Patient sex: M
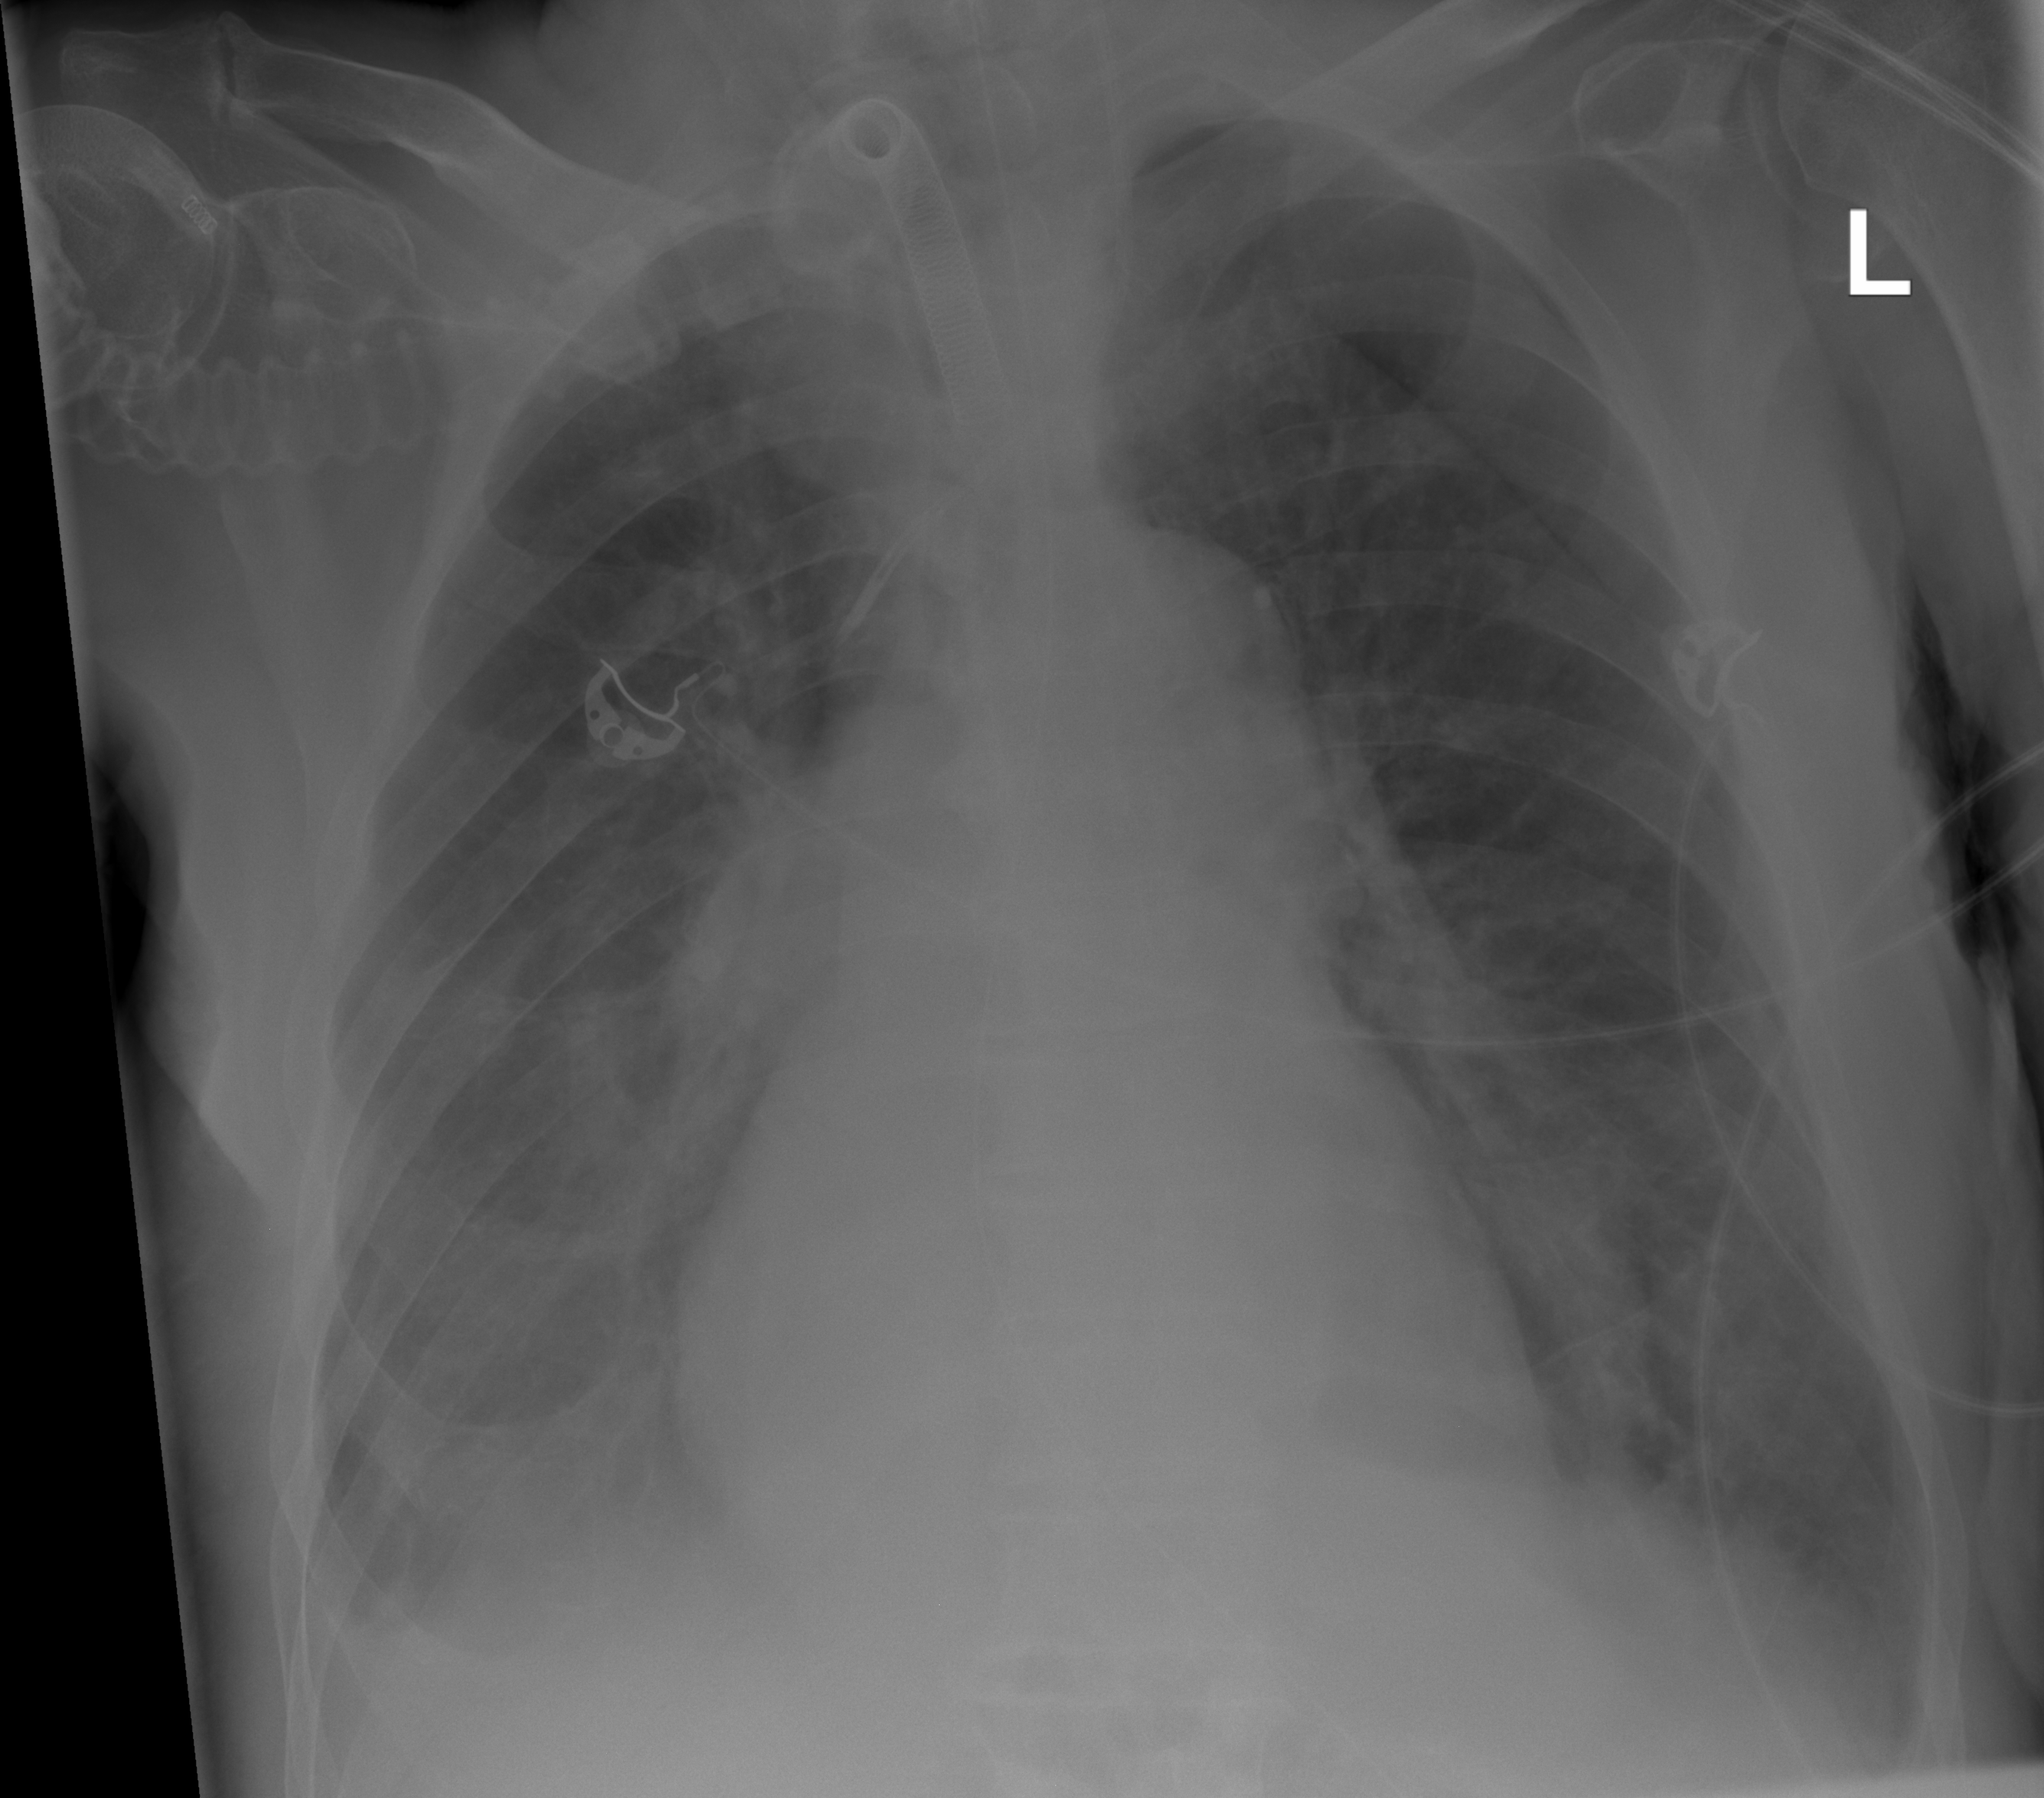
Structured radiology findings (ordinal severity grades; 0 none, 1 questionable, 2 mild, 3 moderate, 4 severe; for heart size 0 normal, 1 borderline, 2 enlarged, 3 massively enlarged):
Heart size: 2
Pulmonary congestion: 0
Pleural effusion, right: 2
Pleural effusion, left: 2
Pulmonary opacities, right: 2
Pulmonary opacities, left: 2
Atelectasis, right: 2
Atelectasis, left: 2